Question: I have a small application to help myself learn WPF and MVVM etc. I have been using the example by Josh Smith found <URL> to construct my own application. I have got the application adding 'TabItem's, but the embedded 'DataGrid' which is bound to an 'ObservableCollection<ResourceViewModel>' is not showing any data, see the image below:

The 'DataGrid' is the section surrounded in blue. The 'UserControl' also seems to be showing the in the tab itself for some reason, but that is not the problem I am asking about here. The 'UserControl' contains a 'DataGrid' which is bound as follows
'''
<DataGrid ItemsSource="{Binding Resources}"
dataAccess:DataGridTextSearch.SearchValue="{Binding ElementName=searchBox,
Path=Text, UpdateSourceTrigger=PropertyChanged}"
AlternatingRowBackground="Gainsboro"
AlternationCount="2"
HorizontalAlignment="Stretch"
VerticalAlignment="Stretch">
...</DataGrid>
'''
The 'Resources' property is defined in the 'ViewModels' namespace as
'''
internal class ResourceDataViewModel : WorkspaceViewModel
{
readonly ResourceDataRepository resourceRepository;
public ObservableCollection<ResourceViewModel> Resources { get; private set; }
...
}
'''
Where the 'ResourceViewmodel' holds the information for each row of the 'DataGrid'. I can confirm that the 'Resource' property is populated. When I use the same model outside of MVVM and populate 'Resource' in the same way it works.
I have attempted to set the explicit path for the binding
'''
ItemsSource="{Binding Path=(viewModels:Resources)}"
'''
but this also does not work. Thanks for your time.
---
'DataContext''App.xaml.cs'
'''
protected override void OnStartup(StartupEventArgs e)
{
base.OnStartup(e);
MainWindow window = new MainWindow();
// Create the ViewModel to which
// the main window binds.
MainWindowViewModel mainWindowViewModel = new MainWindowViewModel();
// When the ViewModel asks to be closed,
// close the window.
EventHandler handler = null;
handler = delegate
{
mainWindowViewModel.RequestClose -= handler;
window.Close();
};
mainWindowViewModel.RequestClose += handler;
// Allow all controls in the window to
// bind to the ViewModel by setting the
// DataContext, which propagates down
// the element tree.
window.DataContext = mainWindowViewModel;
window.Show();
}
'''
'MainWindow'
'''
<Window x:Class="ResourceStudio.Views.MainWindow"
xmlns="http://schemas.microsoft.com/winfx/2006/xaml/presentation"
xmlns:x="http://schemas.microsoft.com/winfx/2006/xaml"
xmlns:viewModels="clr-namespace:ResourceStudio.ViewModels"
xmlns:views="clr-namespace:ResourceStudio.Views"
Title="MainWindow" Height="629.4" Width="814.4">
<Window.Resources>
<ResourceDictionary Source="MainWindowResources.xaml" />
</Window.Resources>
<Grid>
<Grid.ColumnDefinitions>
<ColumnDefinition Width="284*"/>
<ColumnDefinition Width="567*"/>
</Grid.ColumnDefinitions>
<Grid.RowDefinitions>
<RowDefinition Height="48"/>
<RowDefinition Height="*"/>
<RowDefinition Height="24"/>
</Grid.RowDefinitions>
<DockPanel KeyboardNavigation.TabNavigation="None"
Background="#FFBEC8D8"
Grid.ColumnSpan="2"
Margin="0,0,0.4,0">
<Menu DockPanel.Dock="Top"
Background="#FFF9F9F9"
BorderBrush="Black"
KeyboardNavigation.TabNavigation="Cycle">
<MenuItem Header="_File">
<MenuItem Header="Load _Resource..."
Height="Auto"
Command="{Binding LoadResourceCommand}"/>
<MenuItem Header="_Add Language..."
Height="Auto"/>
<Separator/>
<MenuItem Header="Close _Workspace"
Height="Auto"
Command="{Binding CloseCommand}"/>
<MenuItem Header="E_xit"
Height="Auto" Command="{Binding CloseCommand}" />
</MenuItem>
<MenuItem Header="_Edit">
</MenuItem>
</Menu>
<ToolBarTray DockPanel.Dock="Top" MaxHeight="24" Background="#FFF9F9F9">
<ToolBar Background="#FFF9F9F9">
<Button ToolBar.OverflowMode="Never">One</Button>
<Button>Two</Button>
<Button>Three</Button>
</ToolBar>
</ToolBarTray>
</DockPanel>
<Grid Grid.Row="1" Grid.ColumnSpan="2" Margin="0,0,0.4,23.6" Grid.RowSpan="2">
<Grid.ColumnDefinitions>
<ColumnDefinition Width="Auto"/>
<ColumnDefinition Width="Auto"/>
<ColumnDefinition Width="*"/>
</Grid.ColumnDefinitions>
<TabControl ItemsSource="{Binding Path=Workspaces}"
Grid.Column="2"
HorizontalAlignment="Stretch"
VerticalAlignment="Stretch"
TabStripPlacement="Top"
Height="Auto"
Width="Auto">
</TabControl>
</Grid>
<StatusBar Grid.Row="2" Grid.ColumnSpan="2" Margin="0,0.4,0.4,-0.4">
<StatusBarItem DockPanel.Dock="Left" Background="#FF007ACC" Margin="0,2,0,0">
<TextBlock Text="Ready" Margin="5,0,0,0"/>
</StatusBarItem>
</StatusBar>
</Grid>
</Window>
'''
Where the 'MainWindowResources.xaml' is:
'''
<ResourceDictionary
xmlns="http://schemas.microsoft.com/winfx/2006/xaml/presentation"
xmlns:x="http://schemas.microsoft.com/winfx/2006/xaml"
xmlns:viewModels="clr-namespace:ResourceStudio.ViewModels"
xmlns:views="clr-namespace:ResourceStudio.Views"
>
<!--This template applies a ResourceControl view to an instance of the
ResourceDataViewModel class shown in the main window.-->
<DataTemplate DataType="{x:Type viewModels:ResourceDataViewModel}">
<views:ResourceControl/>
</DataTemplate>
<!--This template explains how to render the 'Workspace'
content area in the main window.-->
<DataTemplate x:Key="WorkspacesTemplate">
<TabControl
IsSynchronizedWithCurrentItem="True"
ItemsSource="{Binding}"
Margin="4"/>
</DataTemplate>
</ResourceDictionary>
'''
'ResourceControl.xaml'
'''
<UserControl x:Class="ResourceStudio.Views.ResourceControl"
xmlns="http://schemas.microsoft.com/winfx/2006/xaml/presentation"
xmlns:x="http://schemas.microsoft.com/winfx/2006/xaml"
xmlns:mc="http://schemas.openxmlformats.org/markup-compatibility/2006"
xmlns:d="http://schemas.microsoft.com/expression/blend/2008"
xmlns:viewModels="clr-namespace:ResourceStudio.ViewModels"
xmlns:dataAccess="clr-namespace:ResourceStudio.DataAccess"
mc:Ignorable="d" d:DesignHeight="300" d:DesignWidth="300" Name="control">
<DockPanel DataContext="{Binding ElementName=control}" HorizontalAlignment="Stretch" VerticalAlignment="Stretch">
<TextBox Text="M" DockPanel.Dock="Top" Name="searchBox" />
<Grid DockPanel.Dock="Top">
<Border BorderBrush="#FF007ACC" BorderThickness="2" HorizontalAlignment="Stretch"
VerticalAlignment="Stretch">
<DataGrid ItemsSource="{Binding Path=(viewModels:Resources)}"
dataAccess:DataGridTextSearch.SearchValue="{Binding ElementName=searchBox, Path=Text, UpdateSourceTrigger=PropertyChanged}"
AlternatingRowBackground="Gainsboro" AlternationCount="2" HorizontalAlignment="Stretch"
VerticalAlignment="Stretch">
<DataGrid.Resources>
<dataAccess:SearchValueConverter x:Key="searchValueConverter"/>
<Style TargetType="{x:Type DataGridCell}">
<Setter Property="dataAccess:DataGridTextSearch.IsTextMatch">
<Setter.Value>
<MultiBinding Converter="{StaticResource searchValueConverter}">
<Binding RelativeSource="{RelativeSource Self}" Path="Content.Text" />
<Binding RelativeSource="{RelativeSource Self}" Path="(dataAccess:DataGridTextSearch.SearchValue)" />
</MultiBinding>
</Setter.Value>
</Setter>
<Style.Triggers>
<Trigger Property="dataAccess:DataGridTextSearch.IsTextMatch" Value="True">
<Setter Property="Background" Value="Orange" />
</Trigger>
</Style.Triggers>
</Style>
</DataGrid.Resources>
<DataGrid.CellStyle>
<Style TargetType="DataGridCell" BasedOn="{StaticResource {x:Type DataGridCell}}">
<Style.Triggers>
<Trigger Property="IsSelected" Value="True">
<Setter Property="Background" Value="#FF007ACC"/>
<Setter Property="Foreground" Value="White"/>
</Trigger>
</Style.Triggers>
</Style>
</DataGrid.CellStyle>
</DataGrid>
</Border>
</Grid>
</DockPanel>
</UserControl>
'''
'TextBox''DataGrid''TextBox''DataGrid''DataGrid'
'DataContext="{Binding ElementName=control}"''DockPanel'
'''
<DockPanel HorizontalAlignment="Stretch"
VerticalAlignment="Stretch">
...
'''
'MainWindowResource.xaml'
'''
<ResourceDictionary
xmlns="http://schemas.microsoft.com/winfx/2006/xaml/presentation"
xmlns:x="http://schemas.microsoft.com/winfx/2006/xaml"
xmlns:viewModels="clr-namespace:ResourceStudio.ViewModels"
xmlns:views="clr-namespace:ResourceStudio.Views"
>
<!--This template applies a ResourceControl view to an instance of the
ResourceDataViewModel class shown in the main window.-->
<DataTemplate DataType="{x:Type viewModels:ResourceDataViewModel}">
<views:ResourceControl DataContext="{Binding}"/>
</DataTemplate>
<!--This template explains how to render the 'Workspace'
content area in the main window.-->
<DataTemplate x:Key="WorkspacesTemplate">
<TabControl
IsSynchronizedWithCurrentItem="True"
ItemsSource="{Binding}"
Margin="4"/>
</DataTemplate>
</ResourceDictionary>
'''
'DataGrid''ResourceControl'
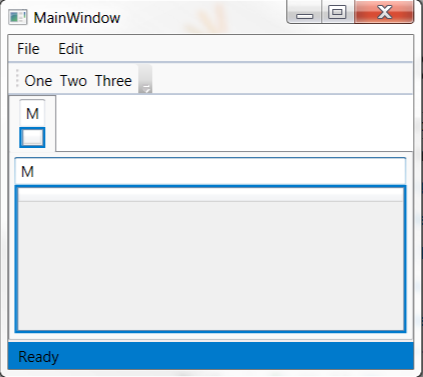
Answer: Your 'UserControl' 'DockPanel.DataContext' is bound to 'ResourceControl' control and not to 'ResourceDataViewModel' class. What you need to do instead is to bind 'DataContext' of 'ResourceControl' in your 'DataTemplate'. To achive that first remove 'DataContext="{Binding ElementName=control}"' from 'ResourceControl.DockPanel' and then bind 'ResourceControl.DataContext' to your object by '<views:ResourceControl DataContext={Binding}"/>'. Also you need to change 'DataGrid' items binding from 'ItemsSource="{Binding Path=(viewModels:Resources)}"' to 'ItemsSource="{Binding Path=Resources}"'.
Not part of the original question but same template applies to tab header and tab content because 'DataTemplate' is type specific and in this case tab header content and tab content is the same thing. To solve the issue remove 'DataTemplate' for 'viewModels:ResourceDataViewModel' type and put this directly into your main 'TabControl':
'''
<TabControl.ContentTemplate>
<DataTemplate>
<views:ResourceControl DataContext={Binding}"/>
</DataTemplat e>
</TabControl.ContentTemplate>
'''